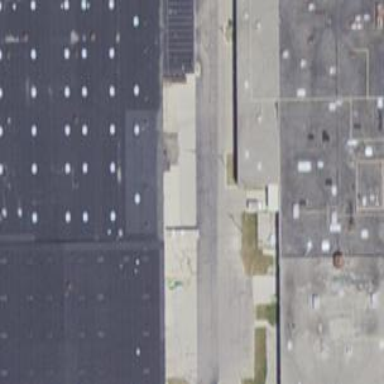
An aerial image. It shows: Industrial building.